Question: I am uploading multiple files using javascript.
After I upload the files, I need to run several processing functions.
Because of the processing time that is required, I need a UI on the front telling the user the estimated time left of the entire process.
Basically I have 3 functions:
1. /upload - this is an endpoint for uploading the files
2. /generate/metadata - this is the next endpoint that should be triggered after /upload
3. /process - this is the last endpoint. SHould be triggered after /generate/metadata
This is how I expect the screen to look like basically.

Information such as percentage remaining and time left should be displayed.
I would also need to update the screen like telling the user messages such as
"currently uploading"
if I am at function 1.
"Generating metadata" if I am at function 2.
"Processing ..." if I am at function 3.
Function 2 only occurs after the successful completion of 1.
Function 3 only occurs after the successful completion of 2.
I am already using q.js promises to handle some parts of this, but the code has gotten scarily messy.
I recently come across Backbone and it allows structured ways to handle single page app behavior which is what I wanted.
I have no problems with the server-side returning back json responses for success or failure of the endpoints.
I was wondering what would be a good way to implement this function using Backbone.js
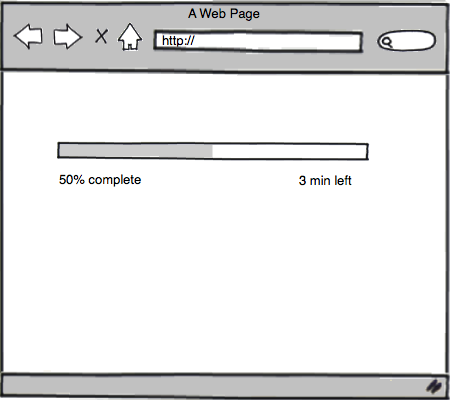
Answer: You can use a "progress" file or DB entry which stores the state of the backend process. Have your backend process periodically update this file. For example, write this to the file:
'''
{"status": "Generating metadata", "time": "3 mins left"}
'''
After the user submits the files have the frontend start pinging a backend 'progress' function using a simple ajax call and <URL>. the 'progress' function will simply open this file, grab the JSON-formatted status info, and then update the frontend progress bar.
You'll probably want the ajax call to be attached to your model(s). Have your frontend view watch for changes to the 'status' and update accordingly (e.g. a progress bar).